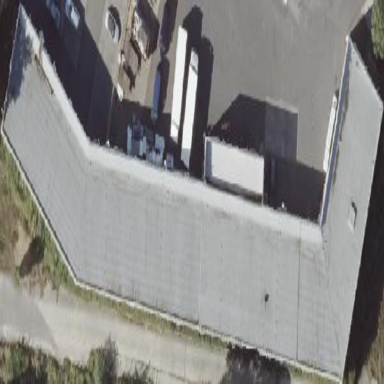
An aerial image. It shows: Industrial building.